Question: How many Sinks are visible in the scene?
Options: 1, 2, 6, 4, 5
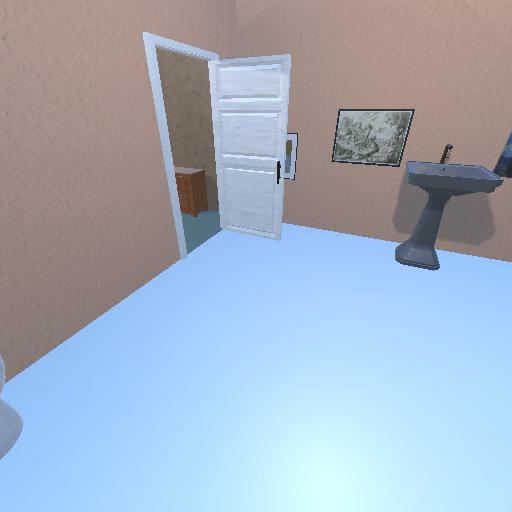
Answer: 1